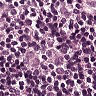
Metastatic tissue present: yes